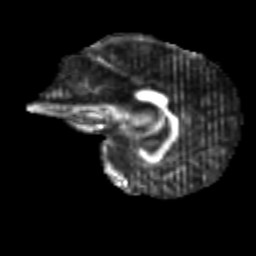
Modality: FA
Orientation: sagittal
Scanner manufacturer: siemens
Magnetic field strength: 3 T
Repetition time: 9.2 s
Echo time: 0.084 s